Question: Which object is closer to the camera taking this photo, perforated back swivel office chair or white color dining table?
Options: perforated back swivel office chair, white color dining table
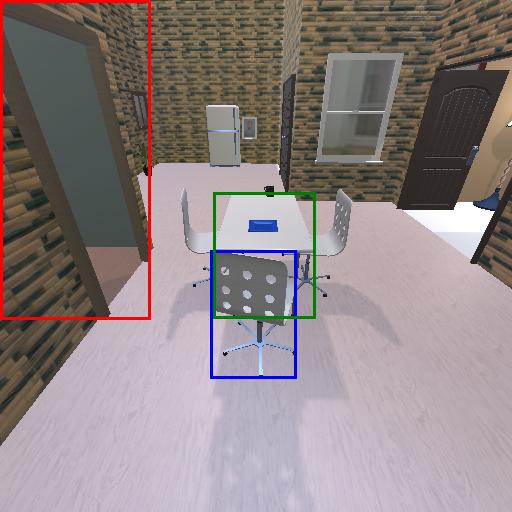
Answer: perforated back swivel office chair